Interaction volume radius: 5 \u00c5
Interaction volume height: 15 \u00c5
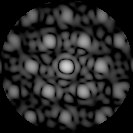
Disorder parameter: 0.2615